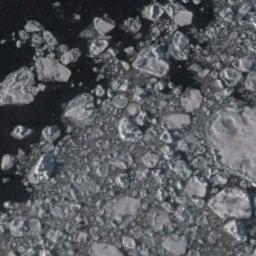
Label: sea_ice